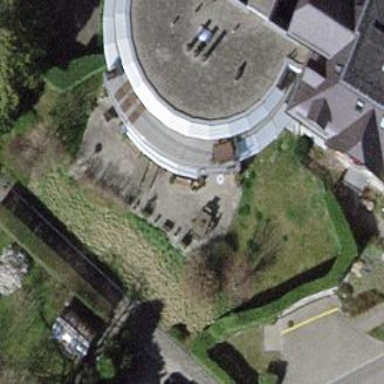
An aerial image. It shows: Building part with flat roof.